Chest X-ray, AP view. Patient: 62 years old, sex M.
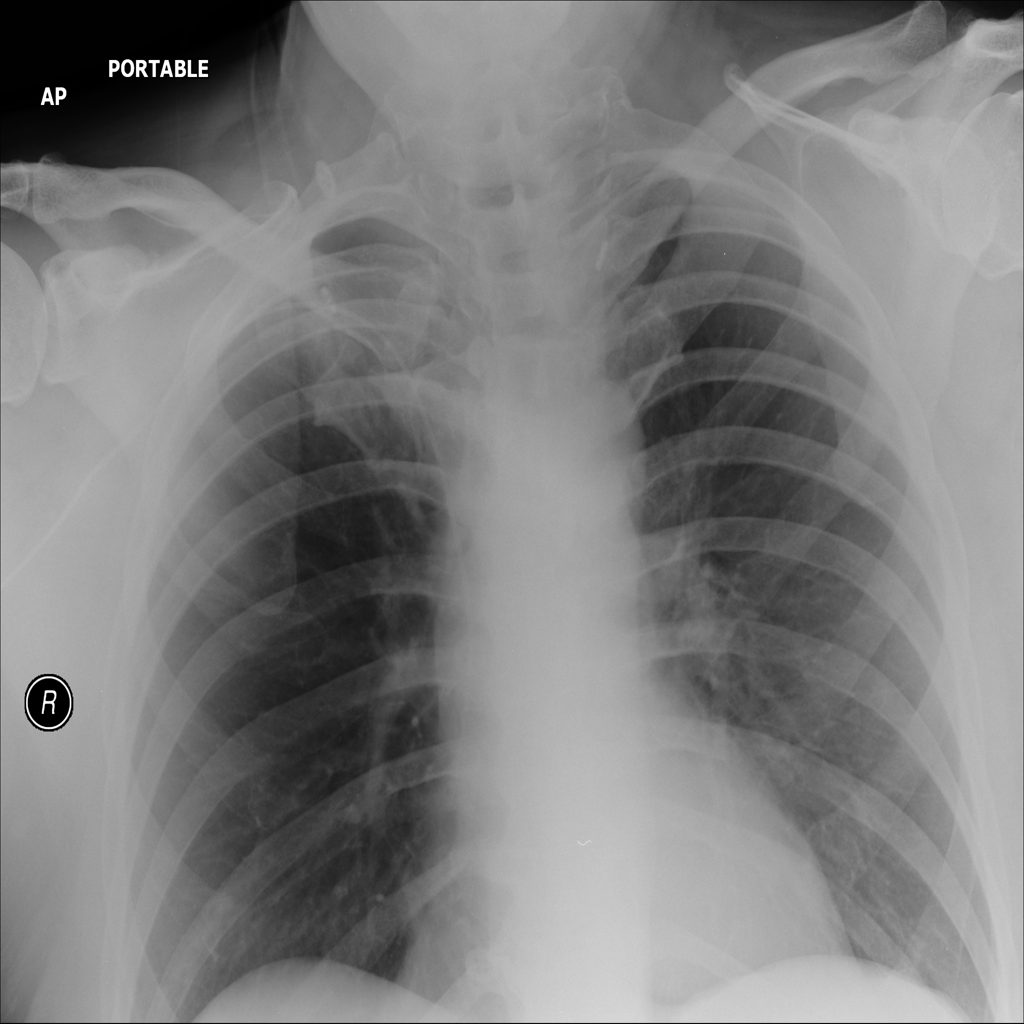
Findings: No Finding